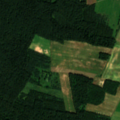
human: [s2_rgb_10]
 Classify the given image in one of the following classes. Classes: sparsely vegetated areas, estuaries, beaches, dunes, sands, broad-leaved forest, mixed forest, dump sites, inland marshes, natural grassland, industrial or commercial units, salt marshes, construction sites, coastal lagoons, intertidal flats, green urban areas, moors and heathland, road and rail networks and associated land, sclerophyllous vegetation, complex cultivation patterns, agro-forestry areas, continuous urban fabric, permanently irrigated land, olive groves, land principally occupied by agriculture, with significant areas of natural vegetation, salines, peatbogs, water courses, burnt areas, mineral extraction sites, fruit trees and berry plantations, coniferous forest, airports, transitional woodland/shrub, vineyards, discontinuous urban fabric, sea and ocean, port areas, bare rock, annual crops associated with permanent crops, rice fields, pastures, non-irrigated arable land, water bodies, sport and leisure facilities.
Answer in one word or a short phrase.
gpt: non-irrigated arable land, mixed forest